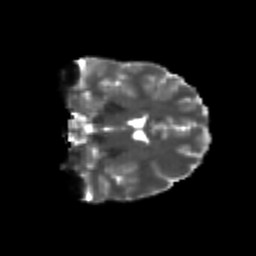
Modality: T2w
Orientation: coronal
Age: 20
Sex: male
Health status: healthy
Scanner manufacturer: philips
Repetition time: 7.391 s
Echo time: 0.08599 s